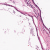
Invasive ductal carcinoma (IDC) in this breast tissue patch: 0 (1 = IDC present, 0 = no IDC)